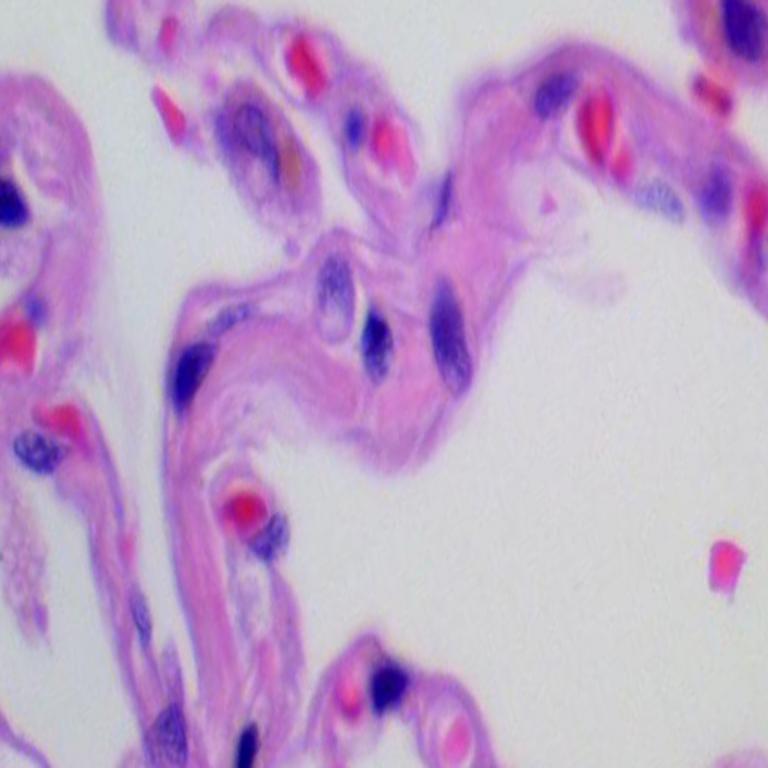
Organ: lung
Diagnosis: benign